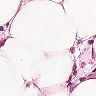
Metastatic tissue present: yes